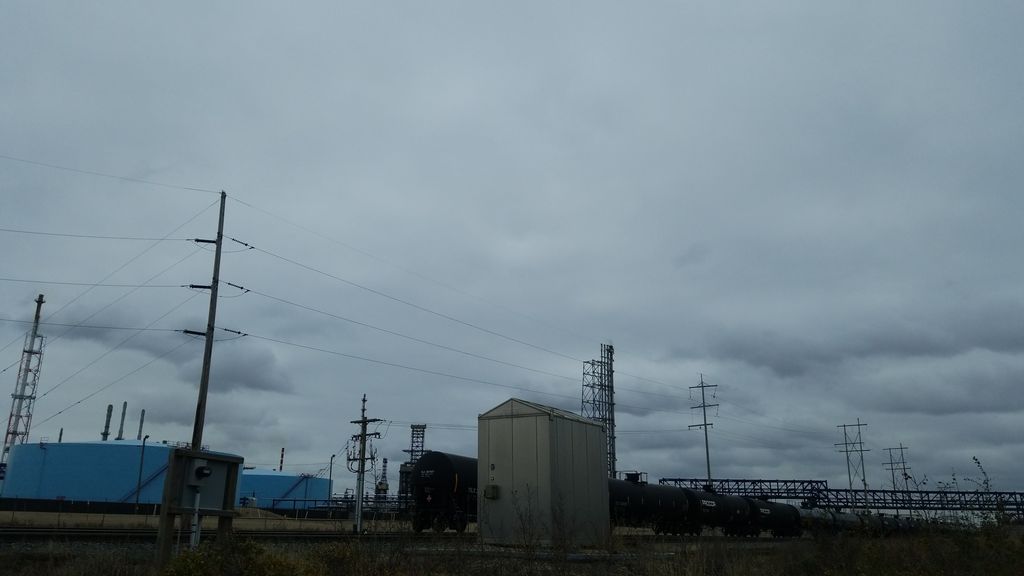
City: edmonton